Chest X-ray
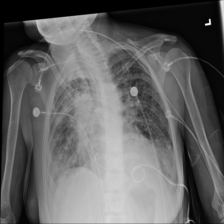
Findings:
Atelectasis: positive
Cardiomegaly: negative
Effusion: positive
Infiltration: negative
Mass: positive
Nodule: negative
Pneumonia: negative
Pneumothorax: negative
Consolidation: negative
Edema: negative
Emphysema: negative
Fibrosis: negative
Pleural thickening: negative
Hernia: negative